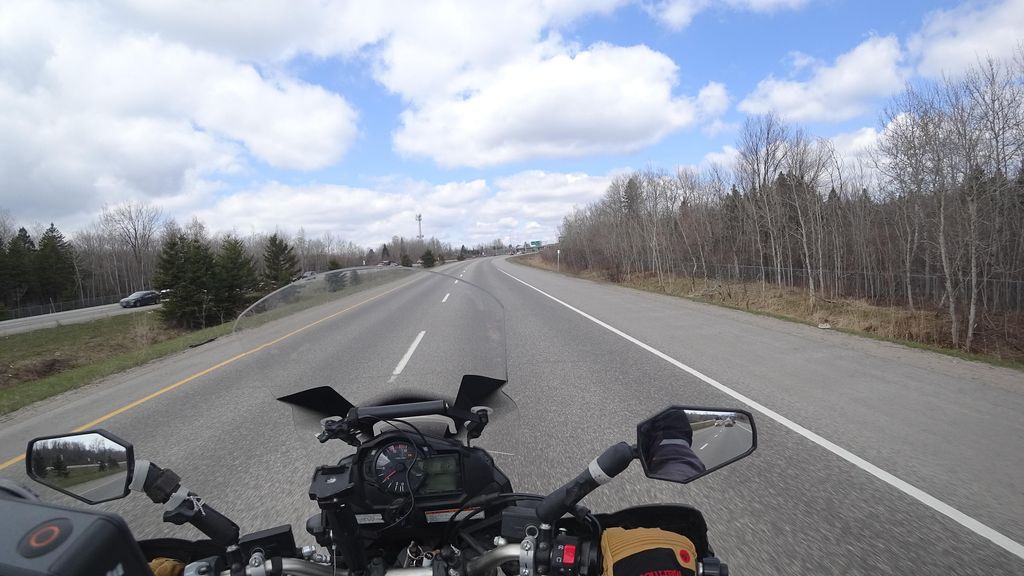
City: quebec_city